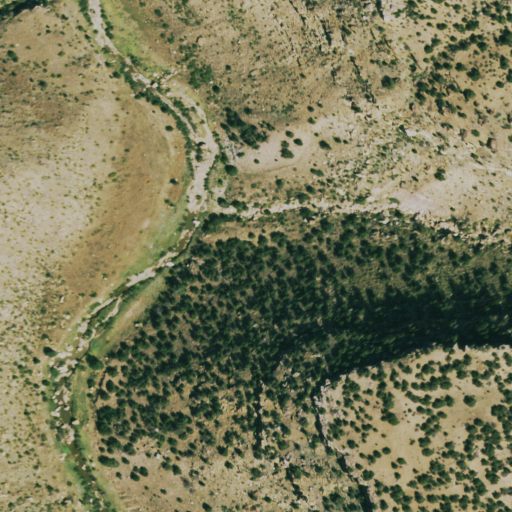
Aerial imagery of valley in Colorado named Emma Paul Canyon containing shrub, grassland, and evergreen forest